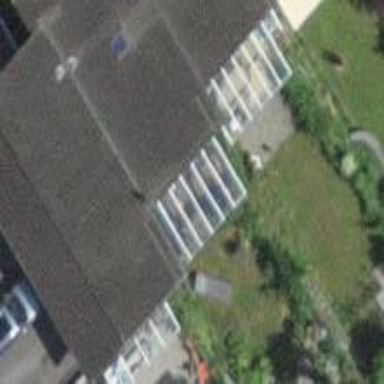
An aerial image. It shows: Detached building.